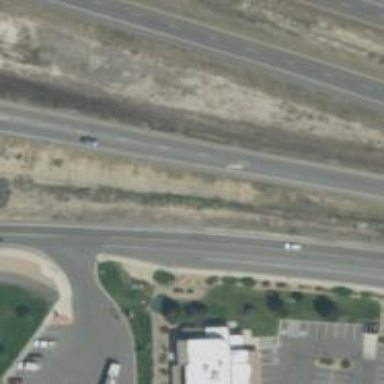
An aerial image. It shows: Tertiary road with asphalt surface and sidewalk on the left side.